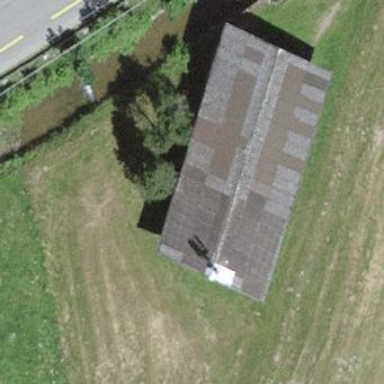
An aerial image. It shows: Shooting sport building.